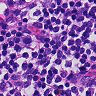
Metastatic tissue present: no